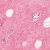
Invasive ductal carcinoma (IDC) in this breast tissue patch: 0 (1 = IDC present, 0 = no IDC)